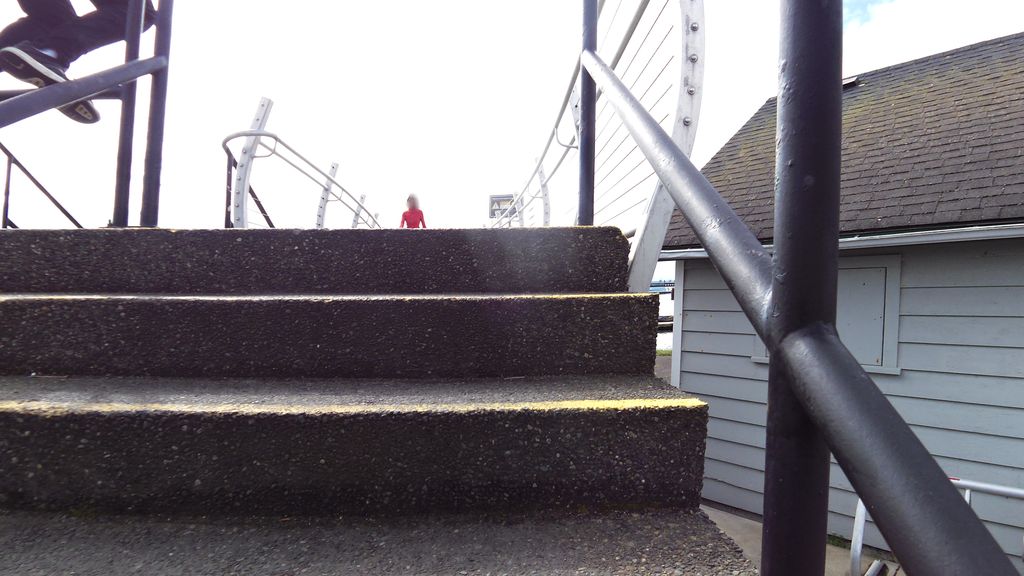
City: victoria